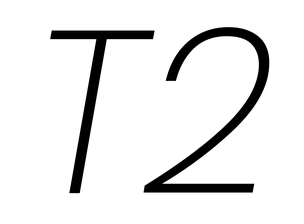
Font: Poppins-ExtraLightItalic